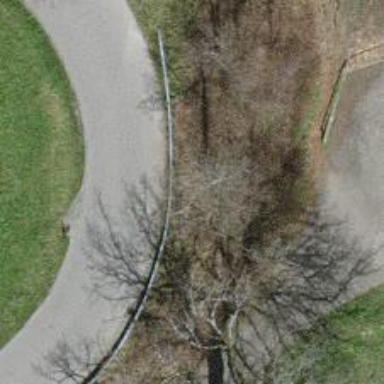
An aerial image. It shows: Bench.